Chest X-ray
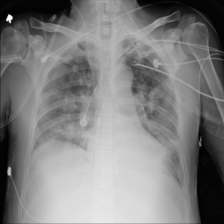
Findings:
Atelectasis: negative
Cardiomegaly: negative
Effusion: negative
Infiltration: negative
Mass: negative
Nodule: negative
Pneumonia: negative
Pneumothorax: negative
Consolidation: negative
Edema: negative
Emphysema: negative
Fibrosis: negative
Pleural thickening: negative
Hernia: negative